Question: I have 3 timers running on my application which takes care of different action. Timer 1 will deals with automatic logout of the application, timer 2 deals with updating a table, timer 3 deals with updating the color of swing buttons. First timer uses the calculation based on the variables and its values, second and third timers works out of MYSQL queries.
Now when i run this application on an average performance machine the application is not moving .I need to wait for few seconds to a normal click to happen or a window to open. Is it something to do with the timers ? If yes do I have any alternative suggestions to get rid of this timer problem?
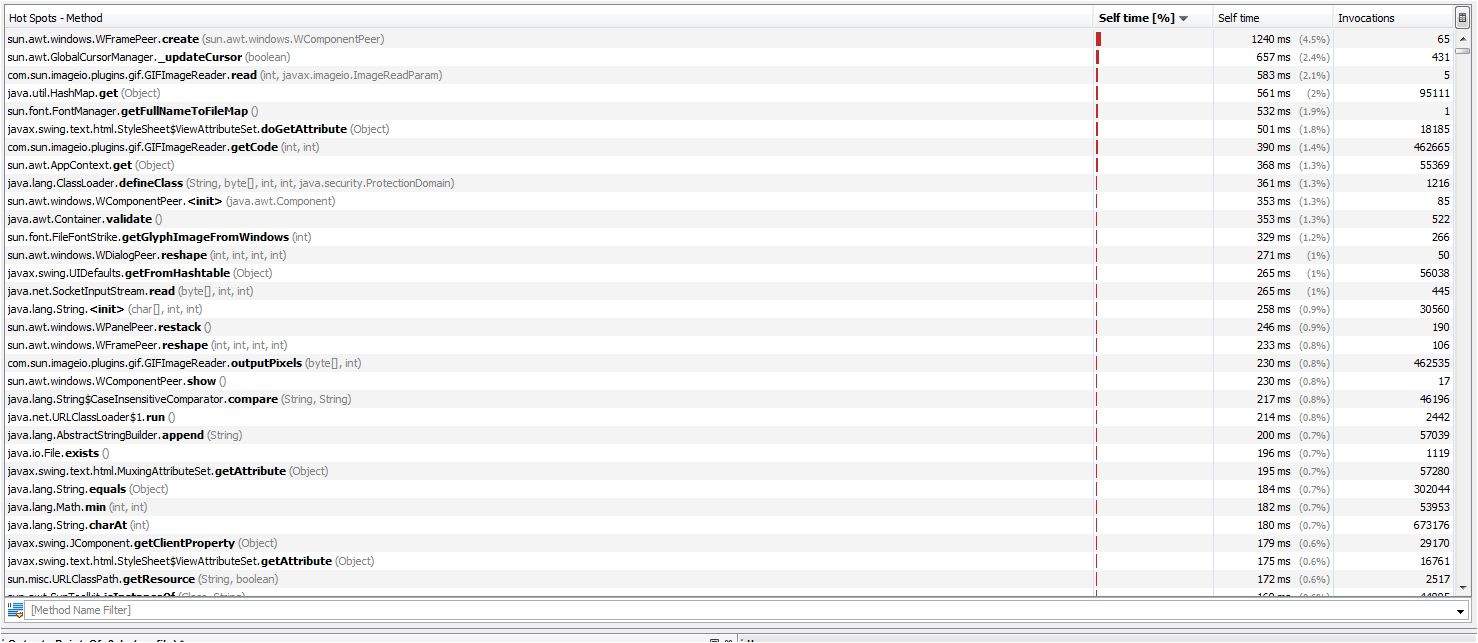
Answer: That should not be related to the Swing timers, that is something else in your code. You need to debug the application to see what is causing the delay.